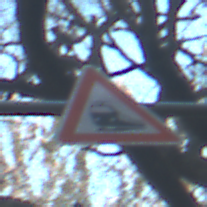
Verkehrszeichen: Bahnuebergang
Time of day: SunriseSunset
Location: Outdoor (Nature)
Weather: Clear
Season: Winter
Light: Natural